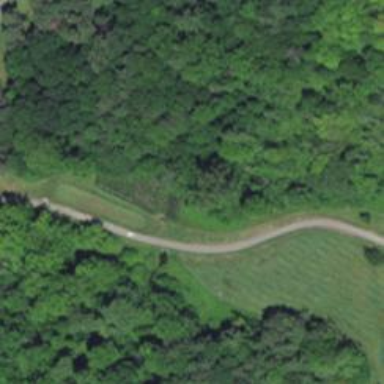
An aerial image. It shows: Service road on bridge for golf carts.